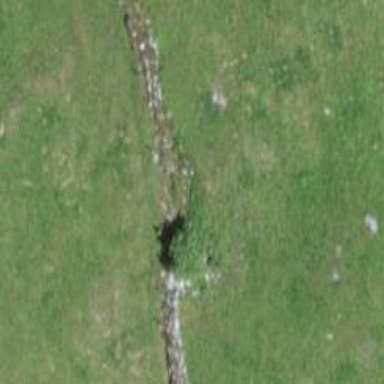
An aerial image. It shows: Wall is shown in the image.